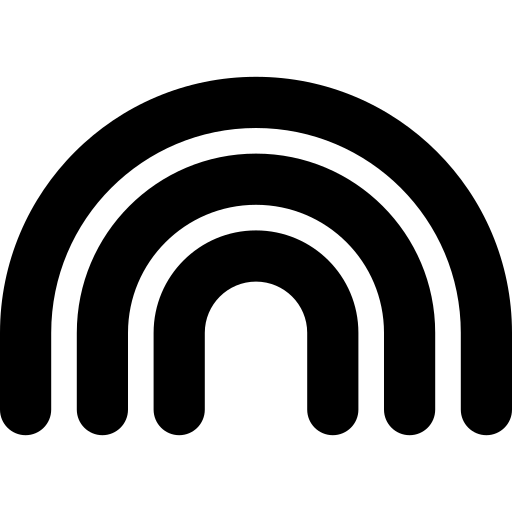
Tags: icon, FontAwesome, fa-icon, solid, rainbow